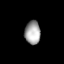
Tissue: lung
Cell type: Smooth muscle cells
Senescence score: 0.6112
Nuclear area (px): 360
Mean DAPI intensity: 162.414